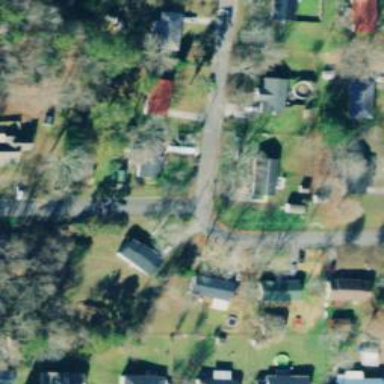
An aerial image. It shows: Asphalt road in residential area.